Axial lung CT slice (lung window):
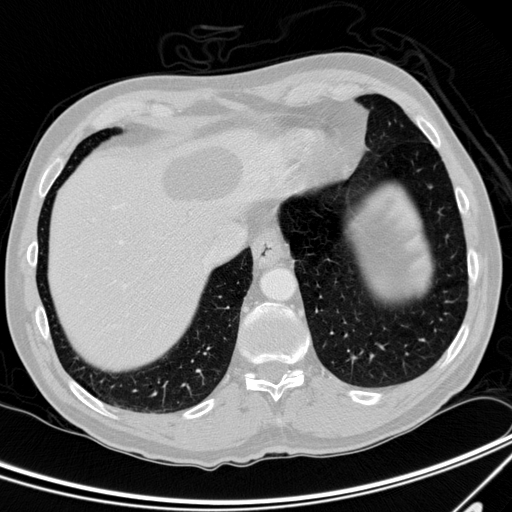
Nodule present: yes
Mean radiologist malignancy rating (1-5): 2